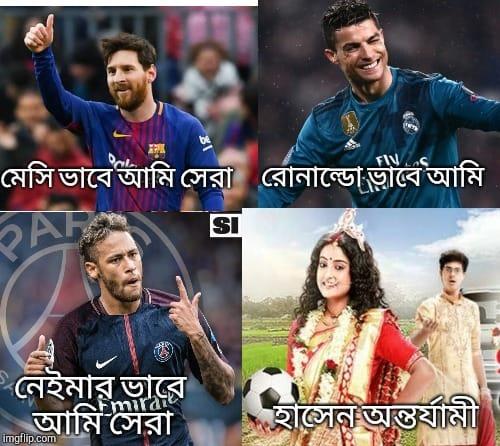
Text: মেসি ভাবে আমি শ্রেষ্ঠ, রোনাল্ডো ভাবে আমি শ্রেষ্ঠ, নেইমার ভাবে আমি শ্রেষ্ঠ, হাসেন অন্তর্জামি।
Label: Non Hate